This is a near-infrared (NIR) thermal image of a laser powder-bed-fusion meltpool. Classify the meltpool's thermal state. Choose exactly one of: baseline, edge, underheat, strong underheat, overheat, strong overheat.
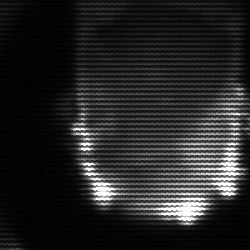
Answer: baseline